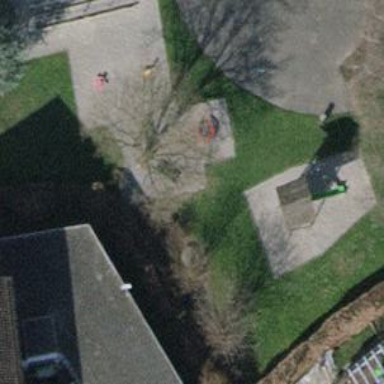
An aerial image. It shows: Playground with roundabout.